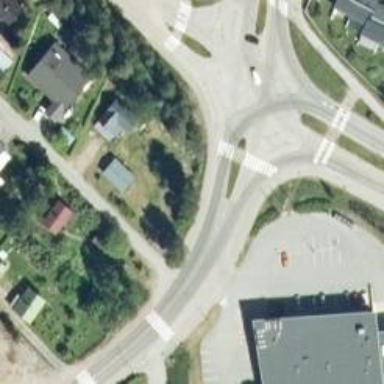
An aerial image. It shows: Uncontrolled crossing on the road.